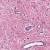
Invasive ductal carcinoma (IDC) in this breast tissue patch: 0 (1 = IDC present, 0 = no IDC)